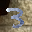
Label: 3